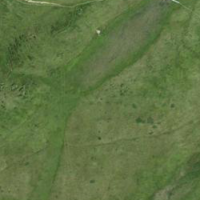
EUNIS habitat code: 26
Species observed at this site:
Arnica montana